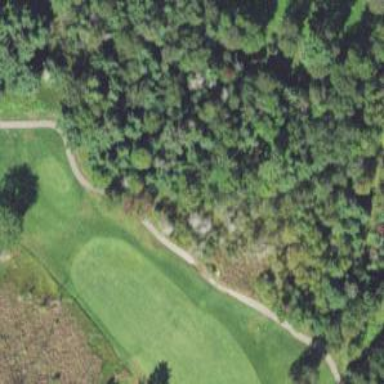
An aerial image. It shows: Golf cartpath that is also road path.